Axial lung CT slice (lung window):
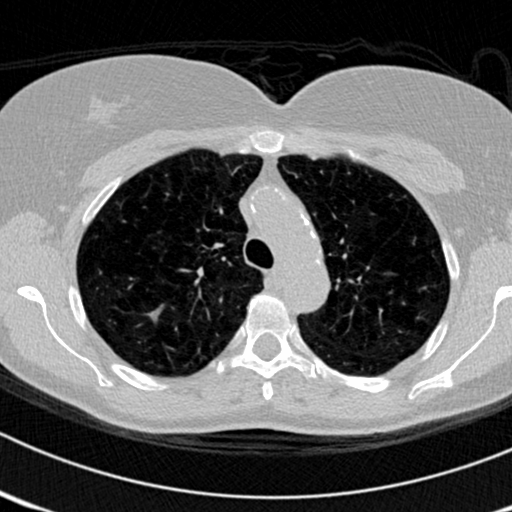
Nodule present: no